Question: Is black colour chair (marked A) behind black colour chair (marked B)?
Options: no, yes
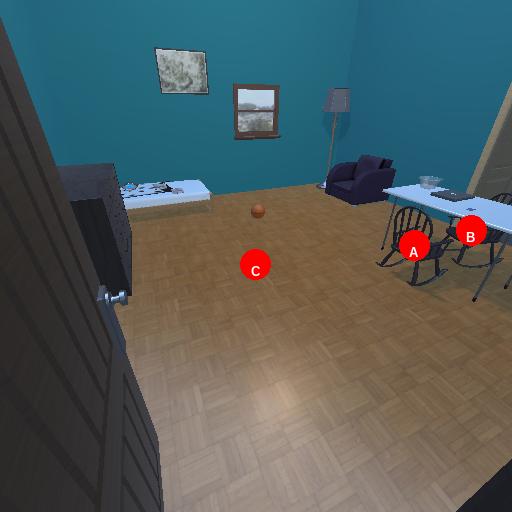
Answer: no